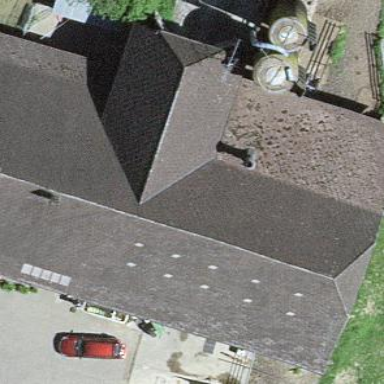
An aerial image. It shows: Farm building.